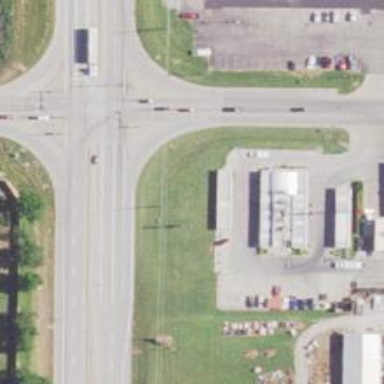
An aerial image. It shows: Trunk link highway.